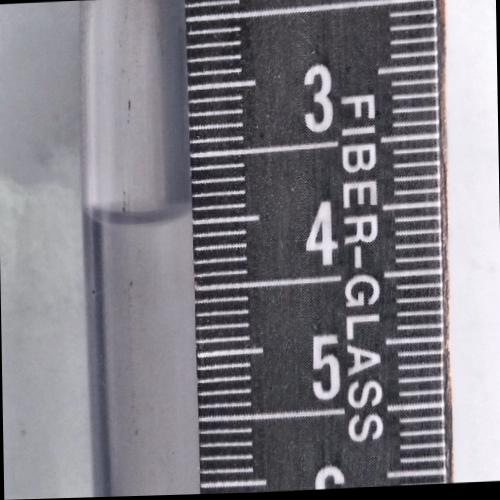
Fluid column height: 3.9 cm